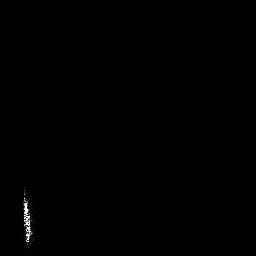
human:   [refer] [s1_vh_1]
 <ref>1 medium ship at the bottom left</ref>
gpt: <box>[[7, 71, 12, 96, 0]]</box>